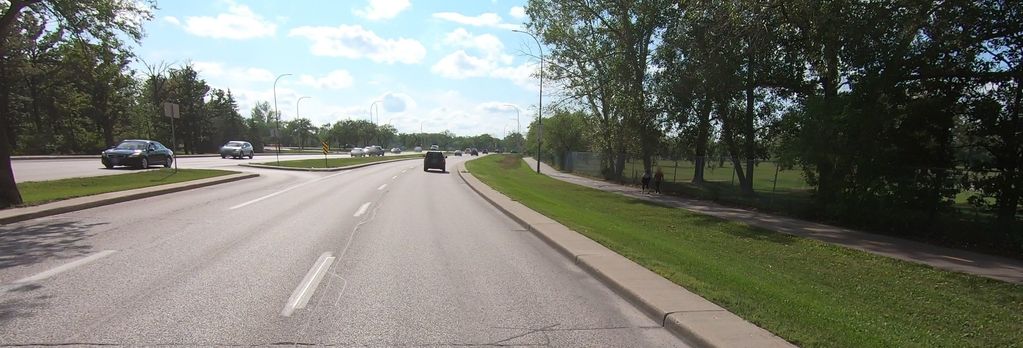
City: winnipeg